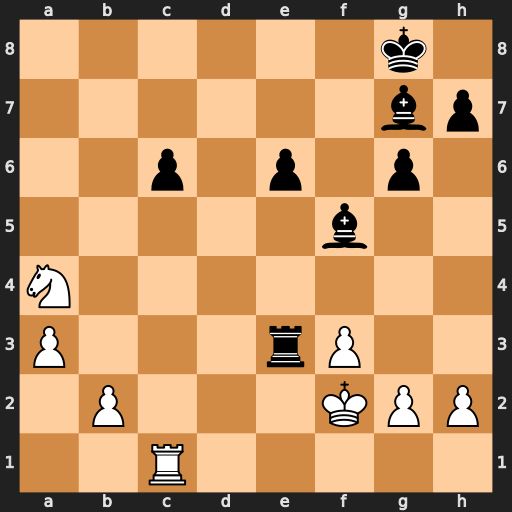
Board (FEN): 6k1/6bp/2p1p1p1/5b2/N7/P3rP2/1P3KPP/2R5
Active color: w
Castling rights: -
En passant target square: -
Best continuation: Kxe3 Bh6+ f4